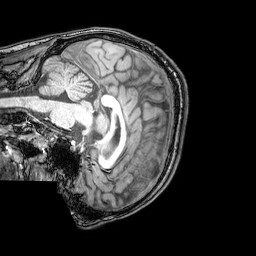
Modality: T1w
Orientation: sagittal
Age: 20
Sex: male
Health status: healthy
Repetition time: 0.081 s
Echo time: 0.037 s